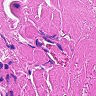
Metastatic tissue present: no